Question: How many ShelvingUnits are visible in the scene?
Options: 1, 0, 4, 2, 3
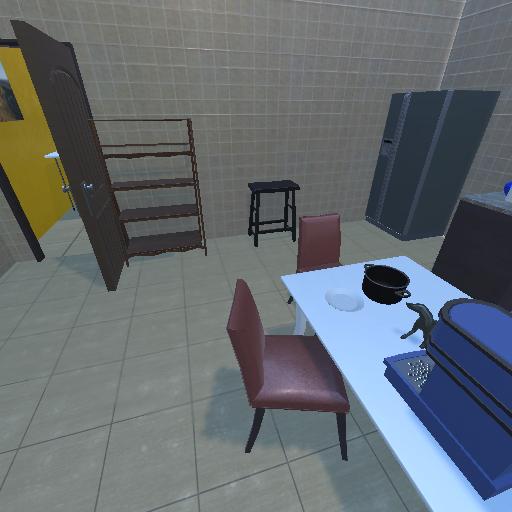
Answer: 1